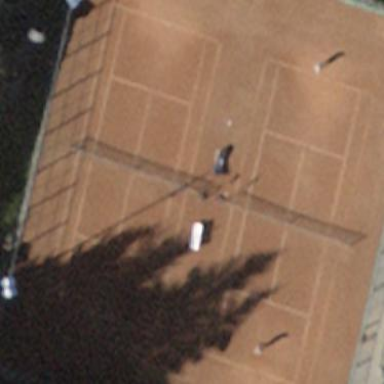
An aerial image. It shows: Clay tennis court pitch.